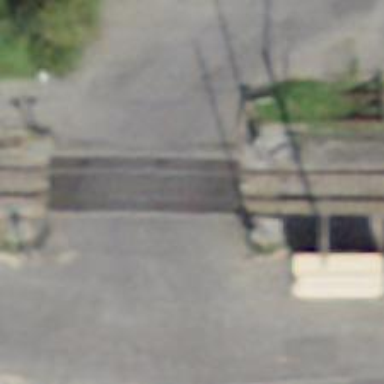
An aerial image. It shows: Level crossing along the railway.